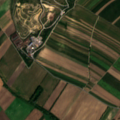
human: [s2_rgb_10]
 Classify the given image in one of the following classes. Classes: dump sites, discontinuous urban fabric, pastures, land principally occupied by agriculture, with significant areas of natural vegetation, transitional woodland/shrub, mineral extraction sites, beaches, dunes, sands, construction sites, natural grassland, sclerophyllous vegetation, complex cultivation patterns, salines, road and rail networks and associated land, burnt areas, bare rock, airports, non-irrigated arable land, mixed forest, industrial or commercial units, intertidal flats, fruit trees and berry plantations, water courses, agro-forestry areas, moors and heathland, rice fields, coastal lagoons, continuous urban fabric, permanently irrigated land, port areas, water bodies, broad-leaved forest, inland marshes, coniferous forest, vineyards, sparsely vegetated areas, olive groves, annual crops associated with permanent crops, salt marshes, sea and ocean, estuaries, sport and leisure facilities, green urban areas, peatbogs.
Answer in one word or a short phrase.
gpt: sport and leisure facilities, non-irrigated arable land, vineyards